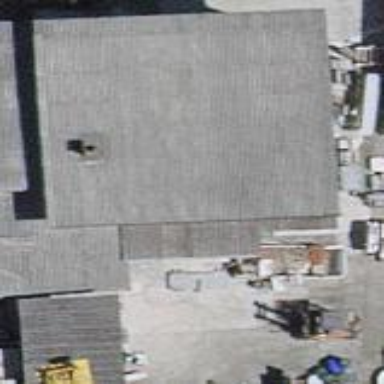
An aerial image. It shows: Industrial building.